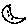
Label: moon